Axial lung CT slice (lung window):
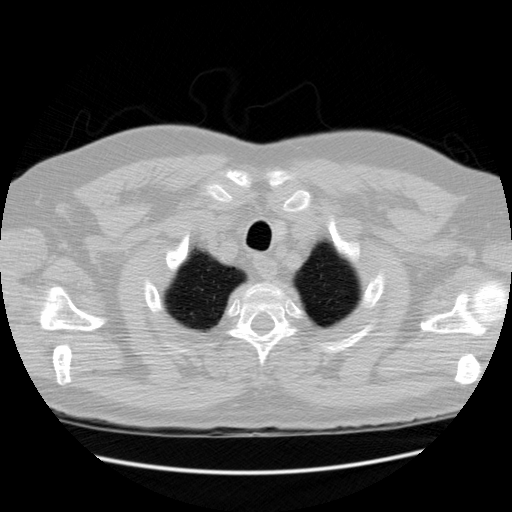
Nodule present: no